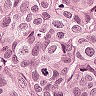
Metastatic tissue present: yes